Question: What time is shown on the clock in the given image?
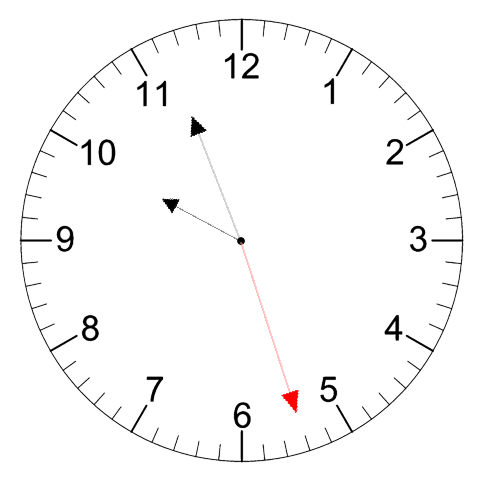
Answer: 09:56:27